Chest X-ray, PA view. Patient: 60 years old, sex M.
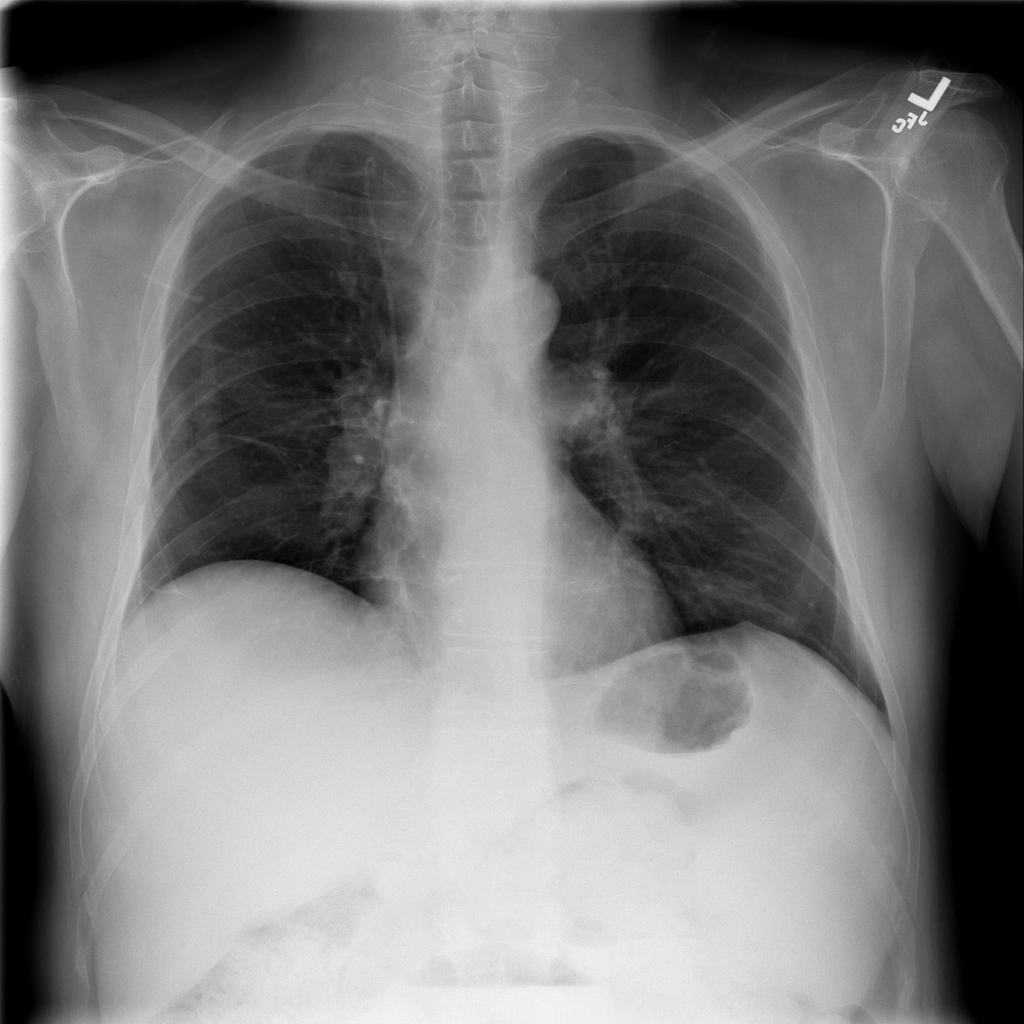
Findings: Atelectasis